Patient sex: M
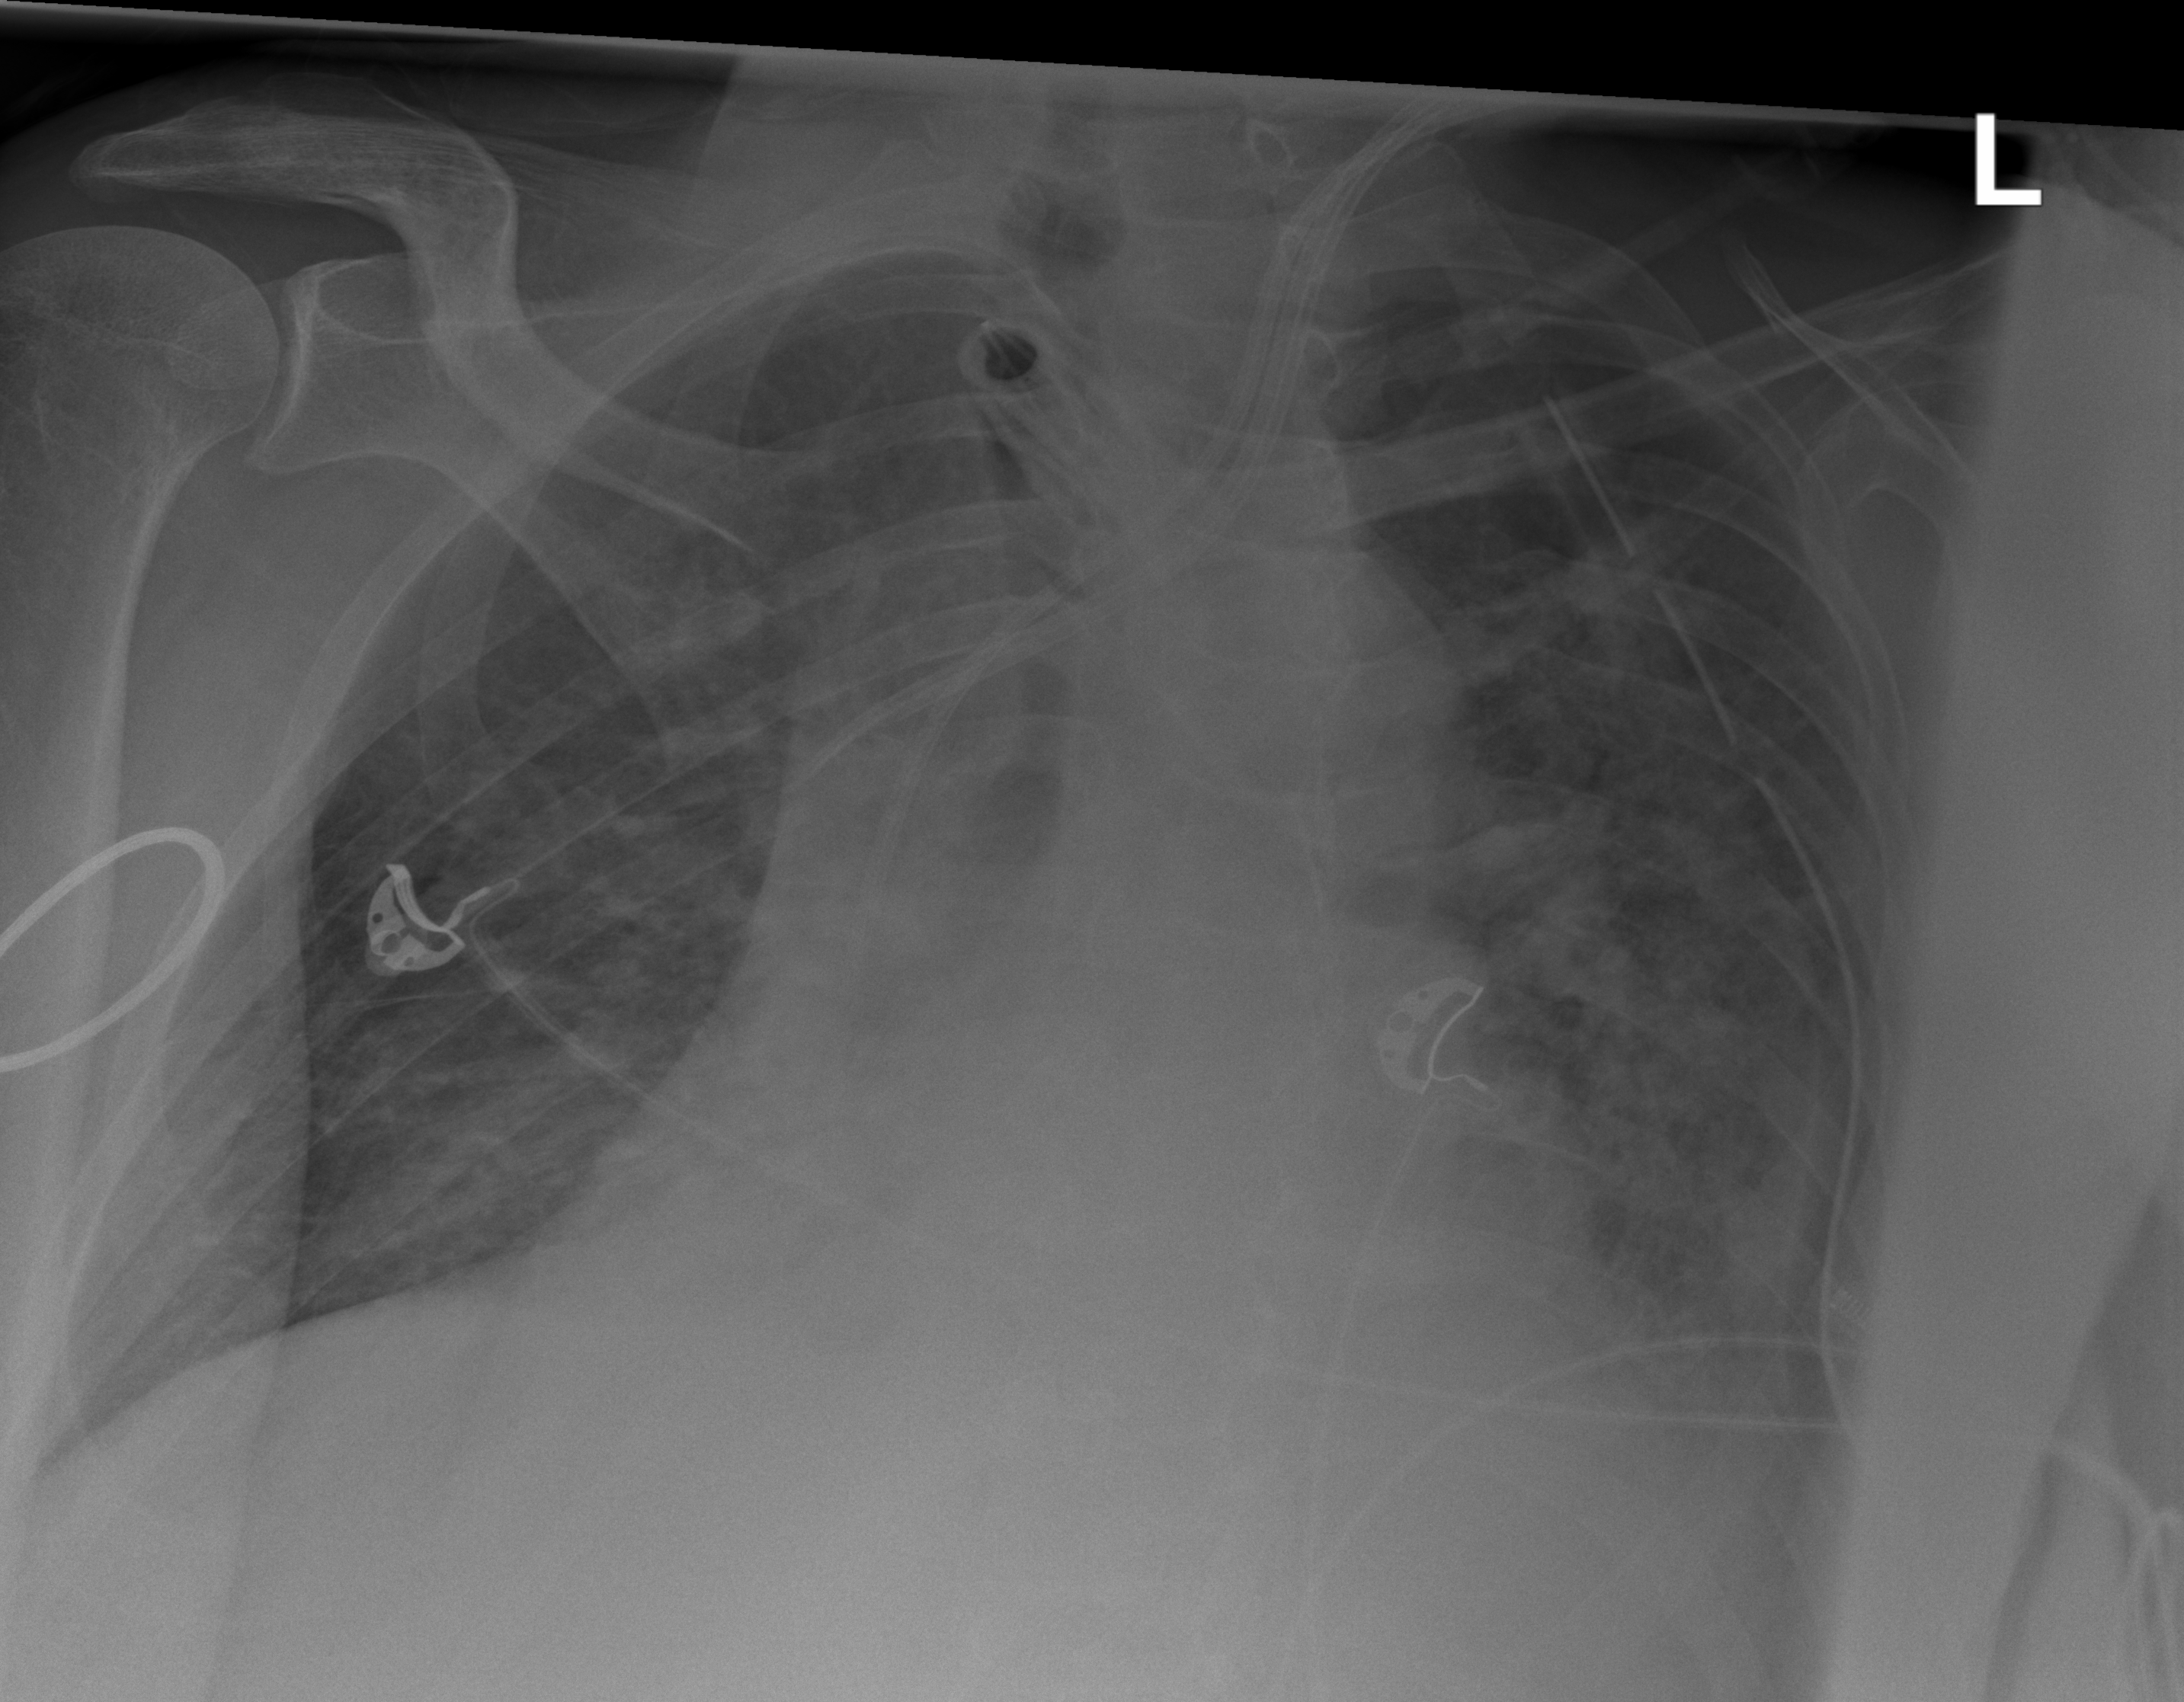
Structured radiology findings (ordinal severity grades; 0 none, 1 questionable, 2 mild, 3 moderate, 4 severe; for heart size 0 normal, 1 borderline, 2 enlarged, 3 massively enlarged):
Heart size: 2
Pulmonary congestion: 0
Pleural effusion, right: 0
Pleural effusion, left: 1
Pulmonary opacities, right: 0
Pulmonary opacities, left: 2
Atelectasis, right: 2
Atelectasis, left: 2